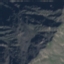
Land use / land cover: HerbaceousVegetation